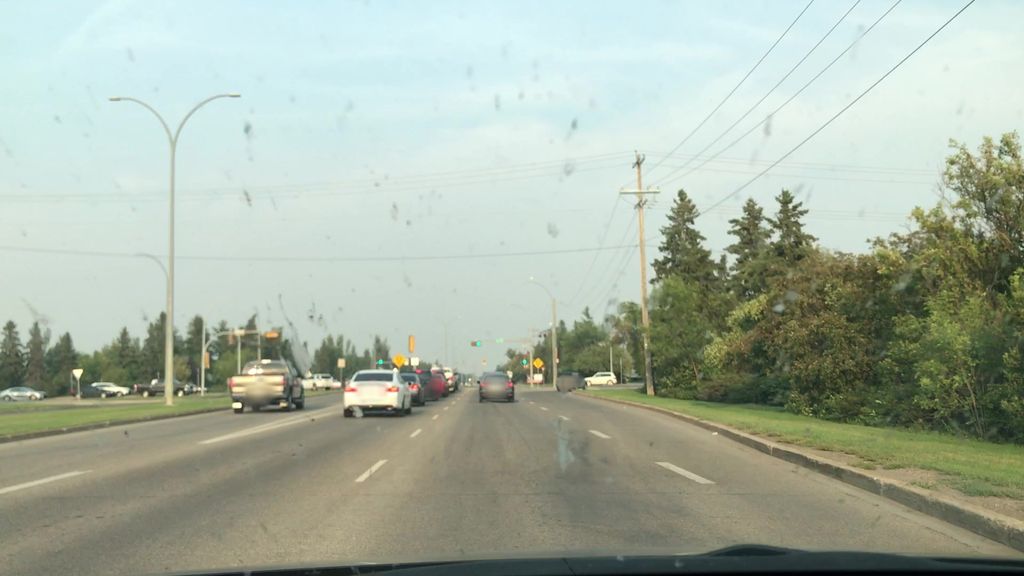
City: edmonton